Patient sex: F
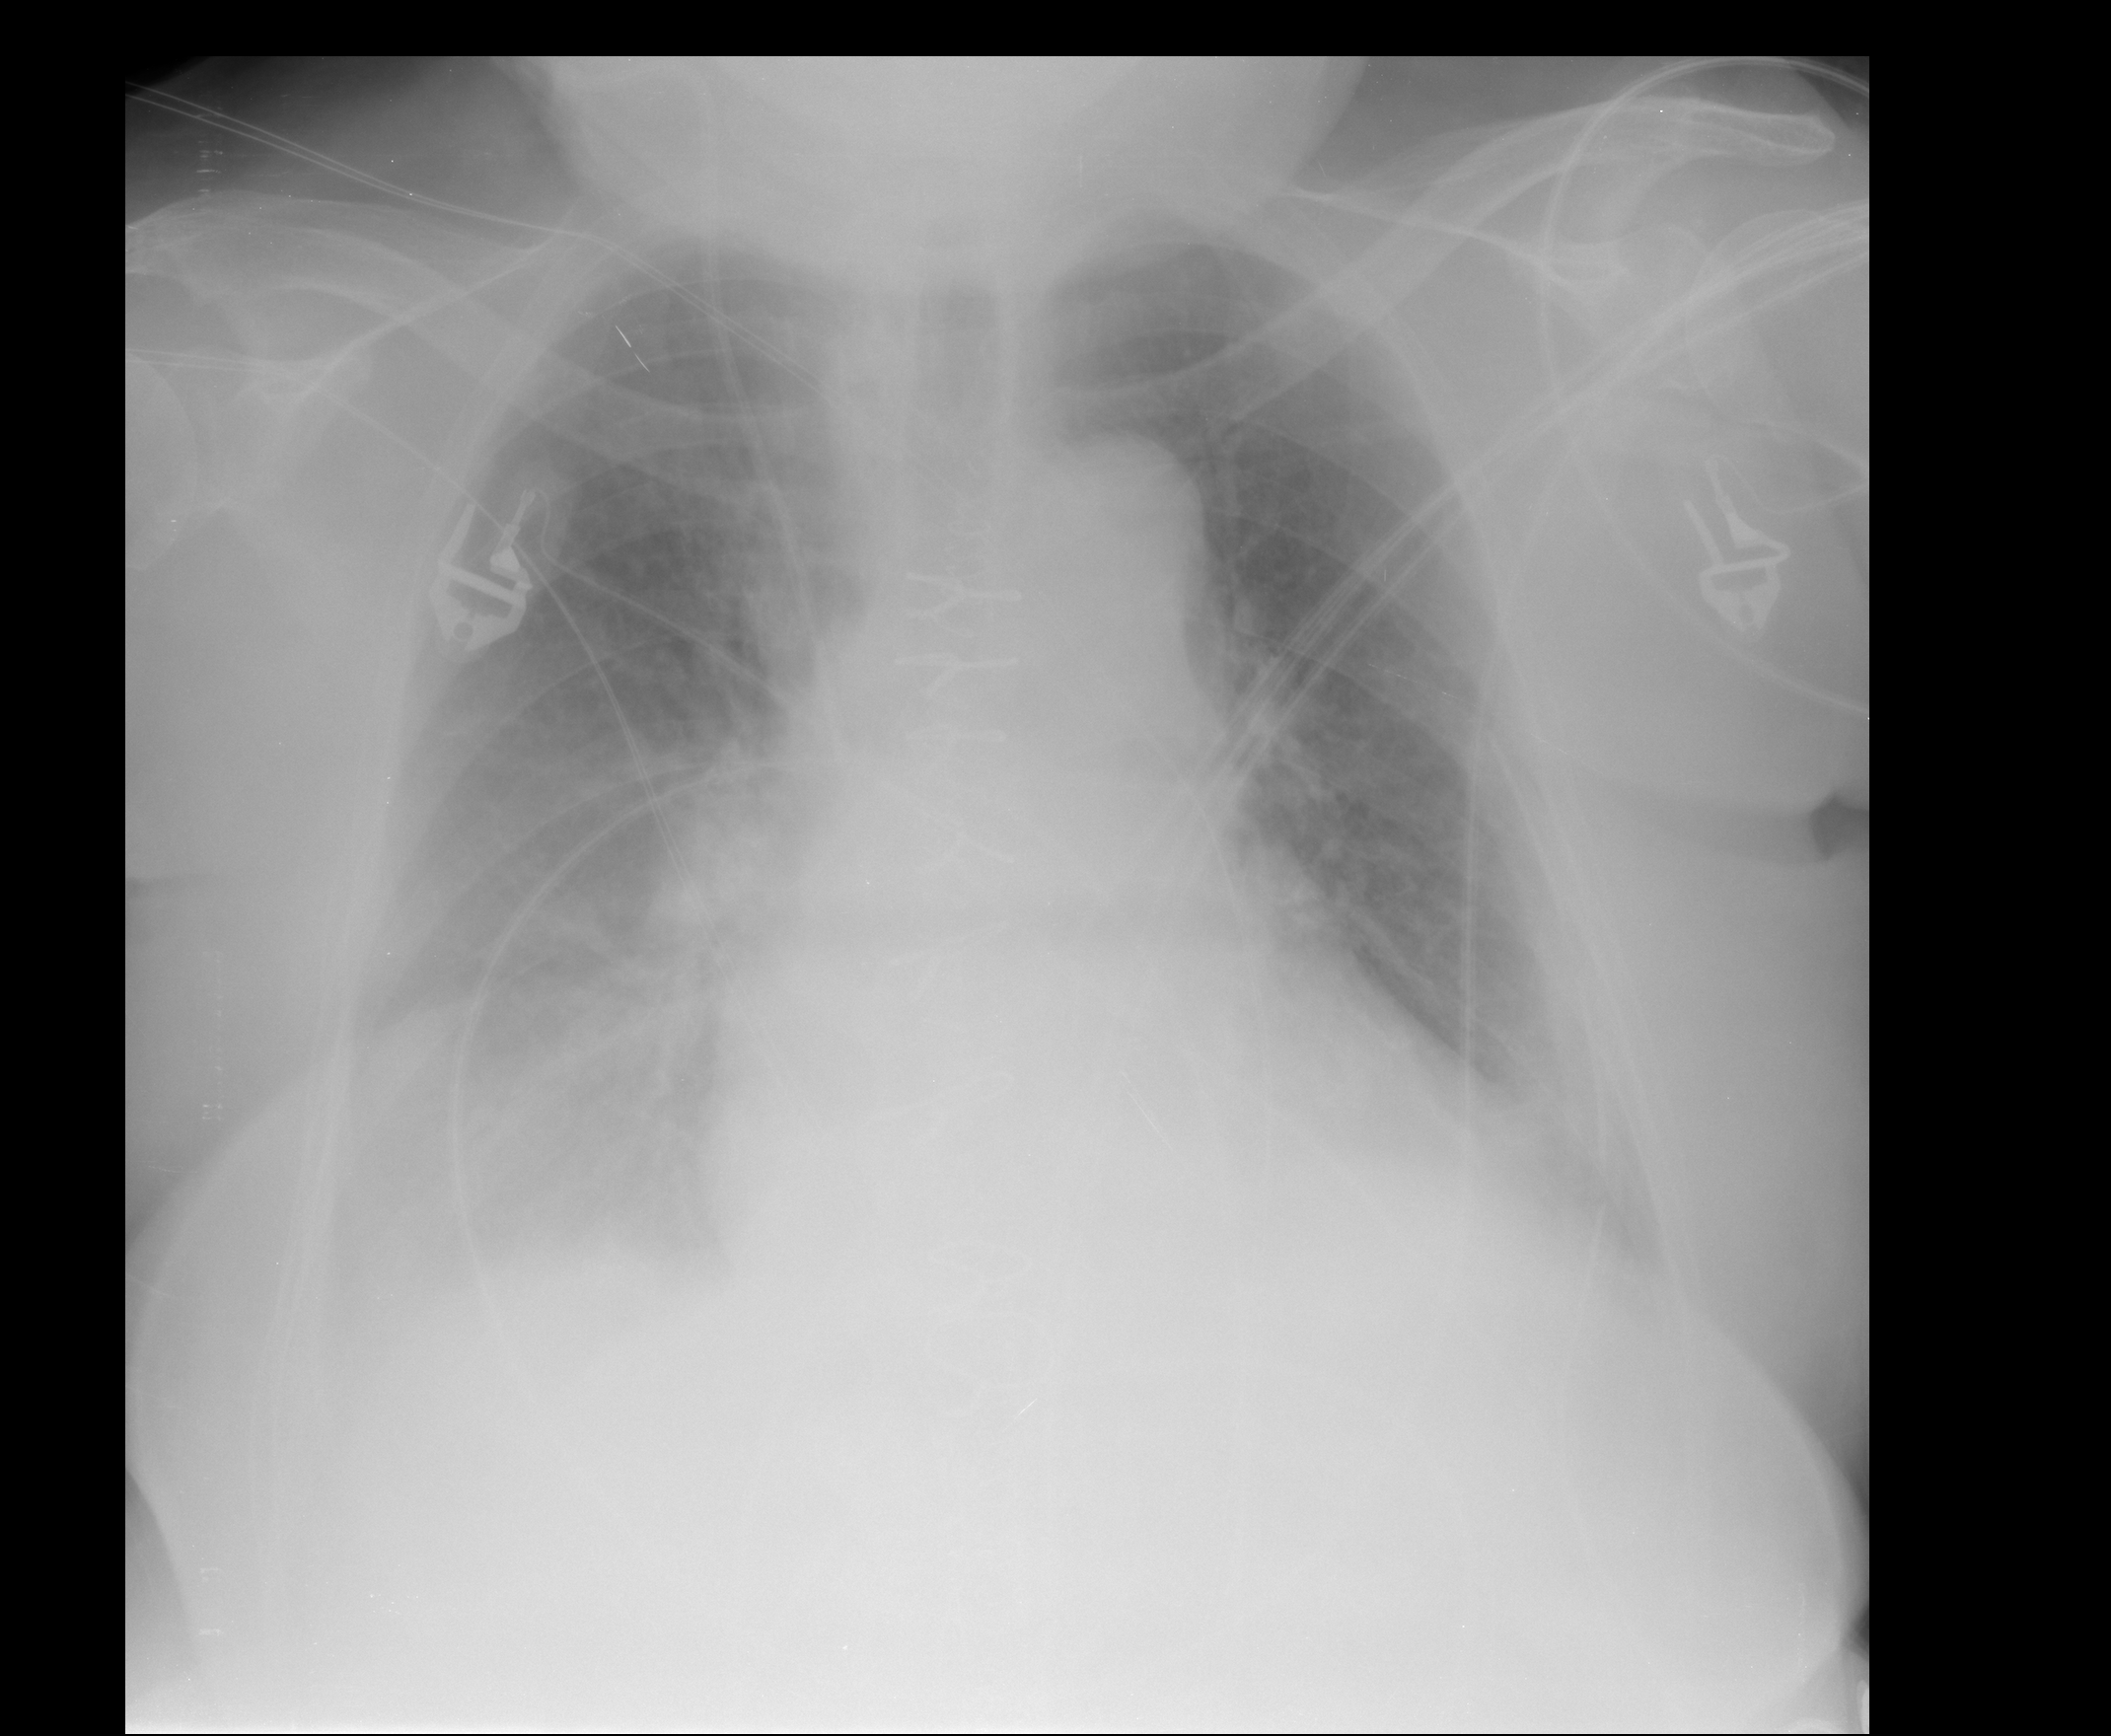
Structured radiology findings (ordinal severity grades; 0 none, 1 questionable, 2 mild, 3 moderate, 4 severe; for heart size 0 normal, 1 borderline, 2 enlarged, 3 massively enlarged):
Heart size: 2
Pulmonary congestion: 0
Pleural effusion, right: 2
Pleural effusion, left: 1
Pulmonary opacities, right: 1
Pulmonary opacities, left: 0
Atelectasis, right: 2
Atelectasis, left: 2